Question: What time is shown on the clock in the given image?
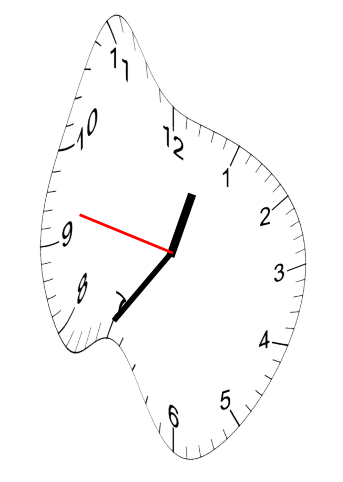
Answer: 12:35:47